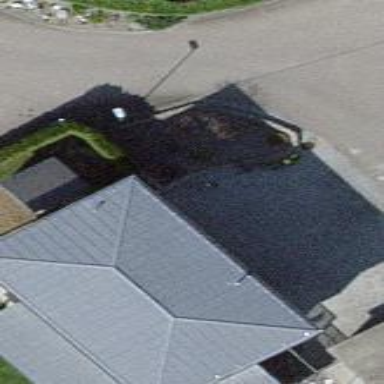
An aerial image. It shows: Simple house.